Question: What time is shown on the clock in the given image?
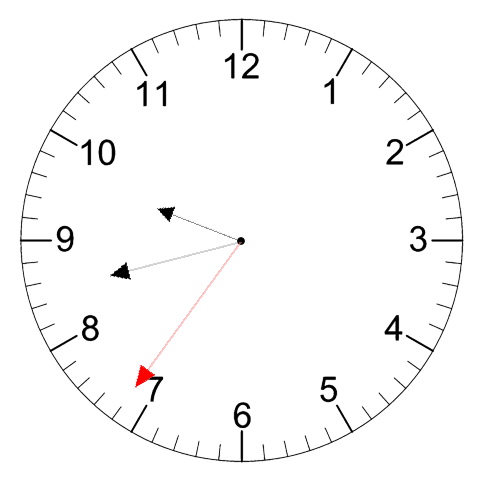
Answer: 09:42:36